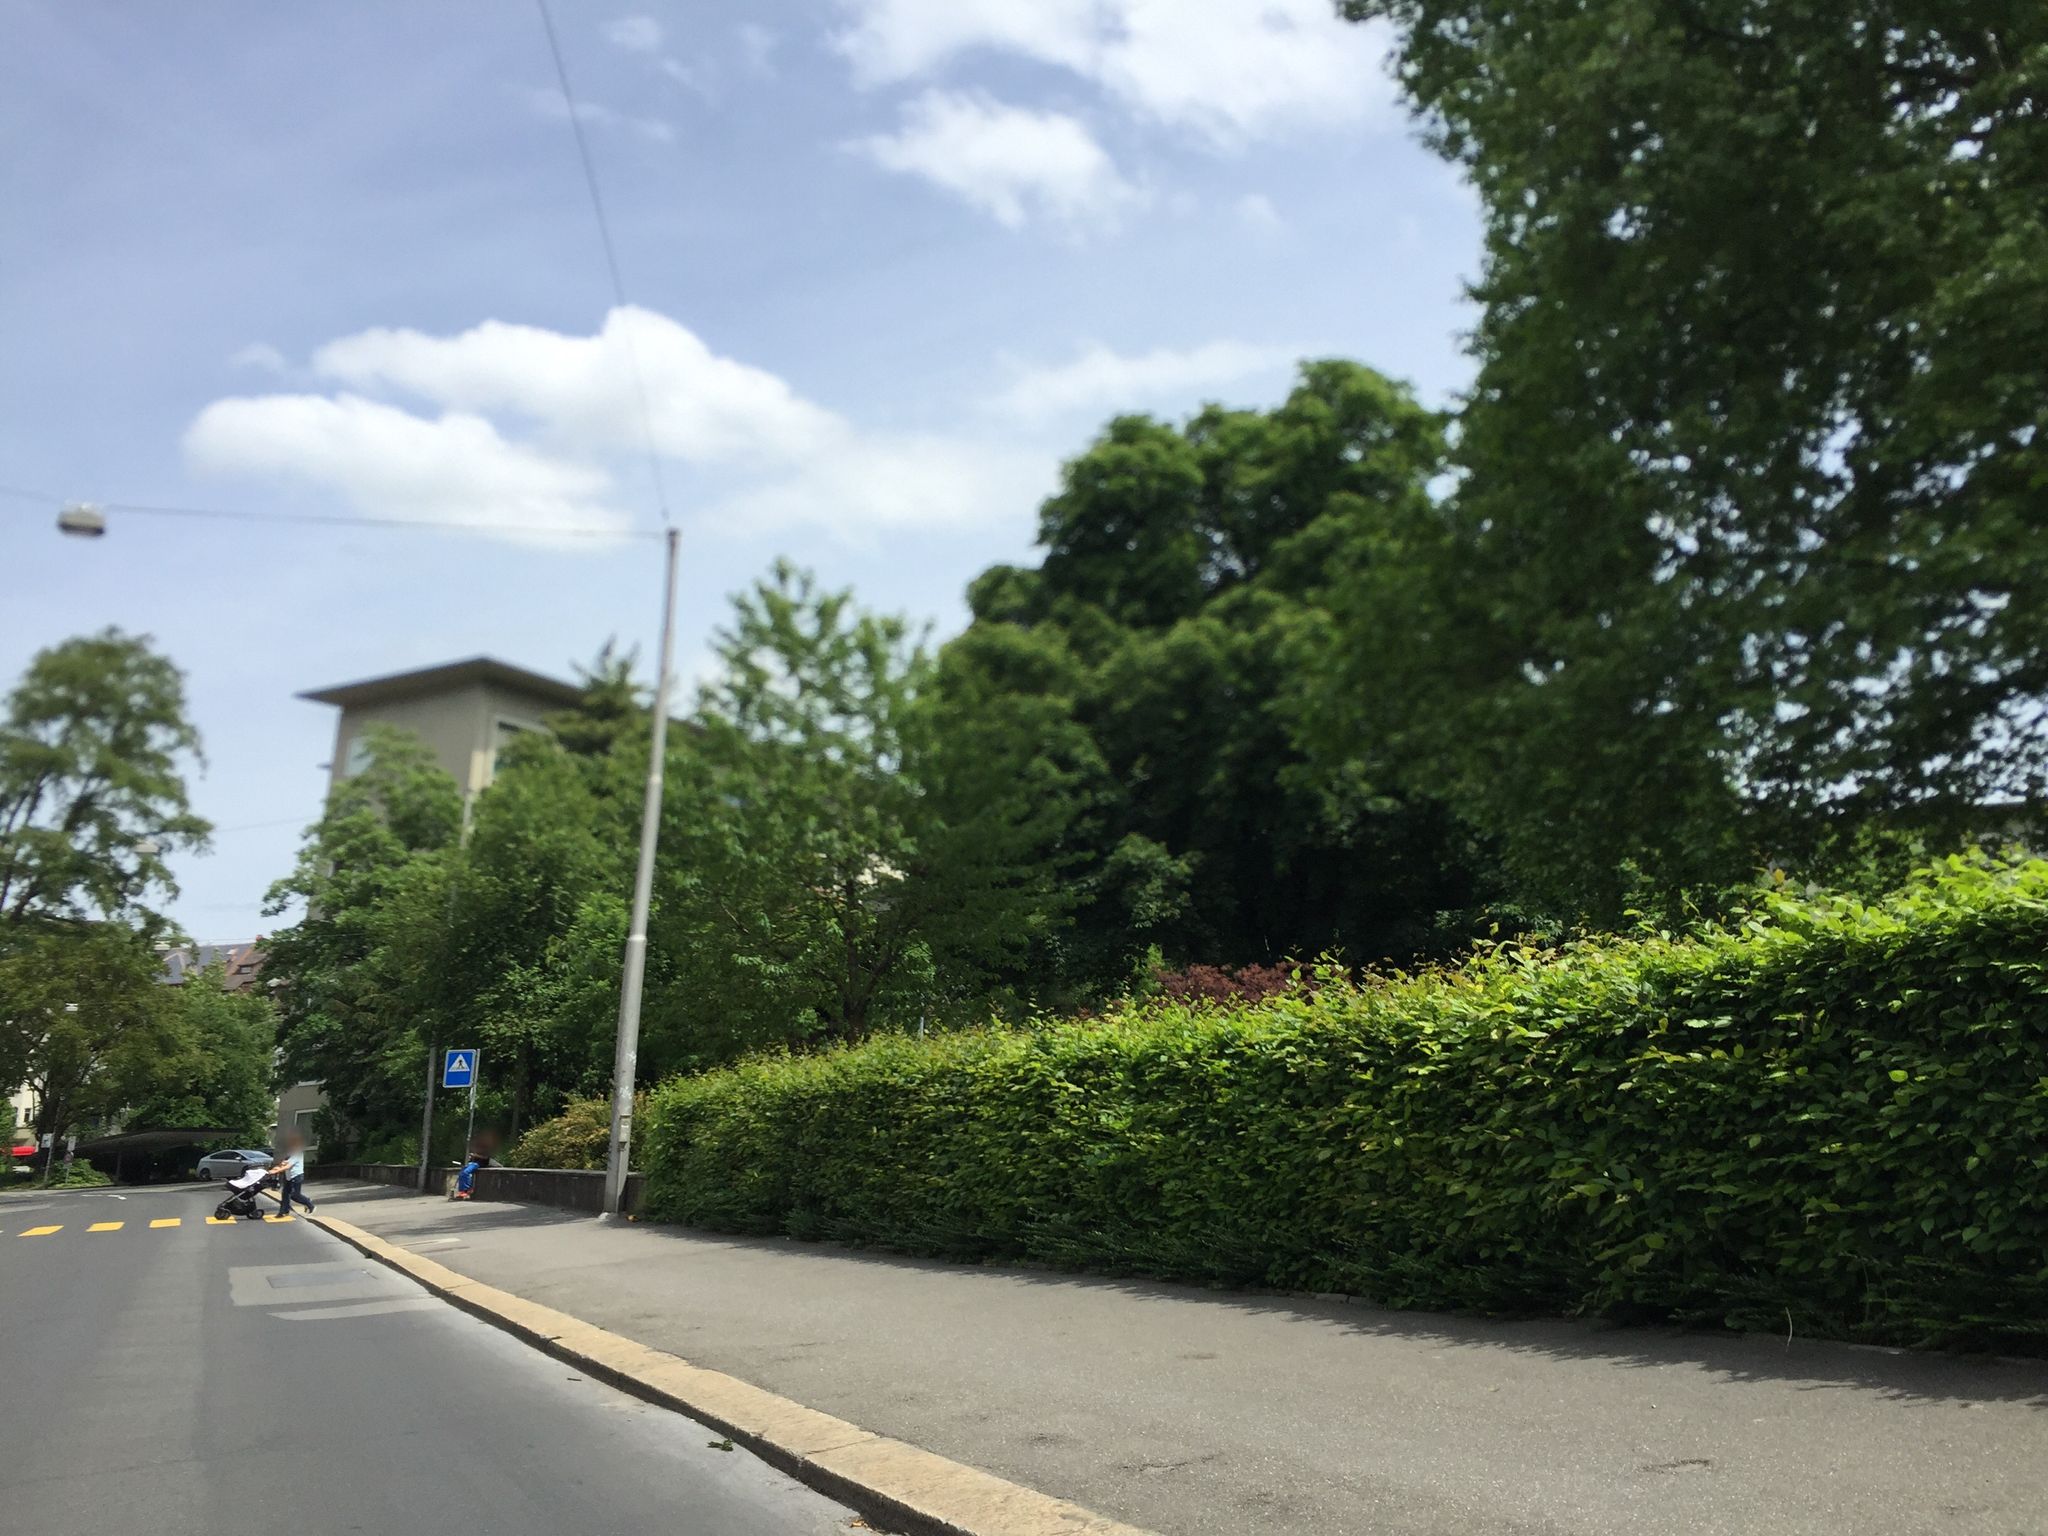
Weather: clear
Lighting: day
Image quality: good
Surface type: driving surface
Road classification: residential
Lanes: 1
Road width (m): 3
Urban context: urban centre
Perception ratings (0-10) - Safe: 9.44, Lively: 7.74, Beautiful: 8.91, Boring: 6.52, Depressing: 5.35, Wealthy: 8.39